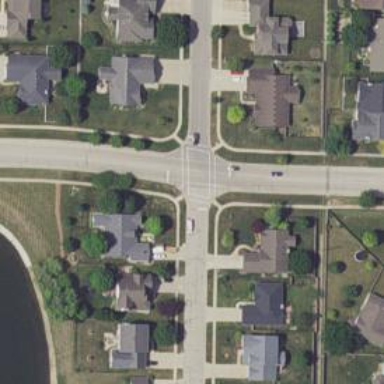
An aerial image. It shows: Solid stop line on the road.